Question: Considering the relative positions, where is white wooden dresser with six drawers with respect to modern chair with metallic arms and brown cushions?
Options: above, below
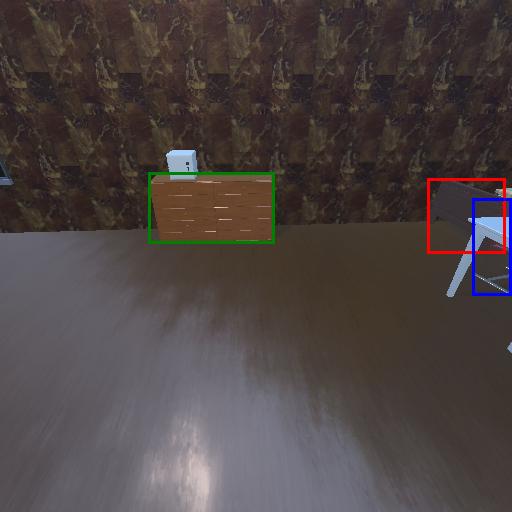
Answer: above